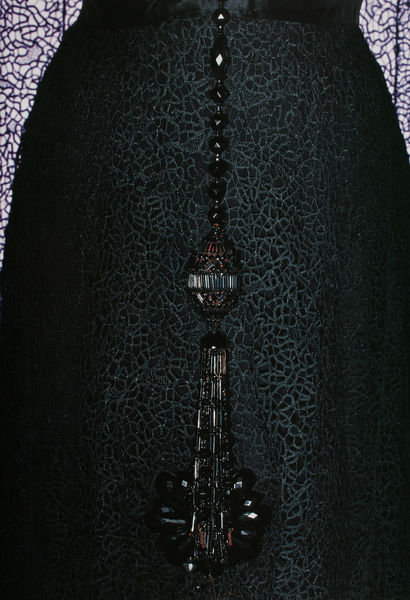
Titel: Abendkleid (Detail)
Künstler: Callot Soeurs
Standort: Kyoto (Japan)
Institution: Kyoto Costume Institute
Schlagwörter: blau, dunkel, gemälde, körper, weiß, frau, grau, hintergrund, kleid, laterne, licht, schmuck, schwarz, dame, gürtel, rot, tuch, mode, muster, ornament, rock, symbolismus, lang, mensch, samt, spitze, stein, steine, bild, öl, schnur, stoff, perle, perlen, seide, oval, rund, beine, taille, bogen, moderne, kette, modern, formen, lila, linien, jugendstil, detail, glanz, leuchter, kordel, model, reflexion, foto, fotografie, gemustert, nische, hängen, form, groß, kugel, mosaik, puppe, anhänger, amulett, struktur, granat, gewebe, objekt, design, pendel, steins, teine, lichtreflexion, amuklett, granatstein, rockpuppe, trend, unterleib, kleidungsstpck, textuel